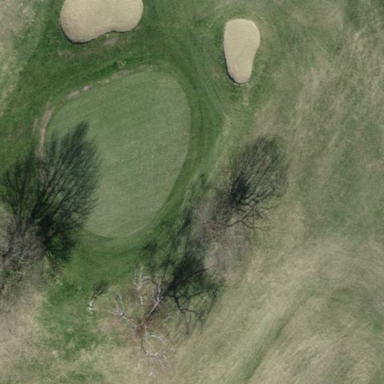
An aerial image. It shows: Picturesque green golfing area with grass land use.